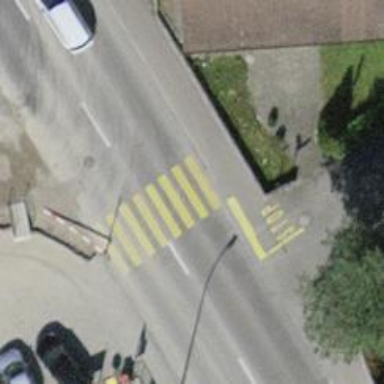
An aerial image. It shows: Uncontrolled zebra crossing on the road.